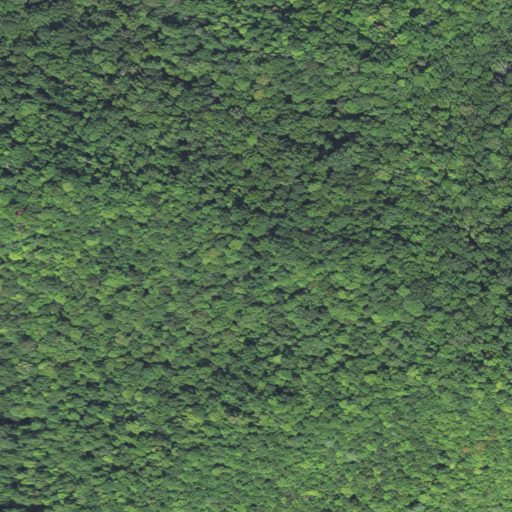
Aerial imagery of ridge(s) in North Carolina named Gunlock Ridge containing deciduous forest and mixed forest